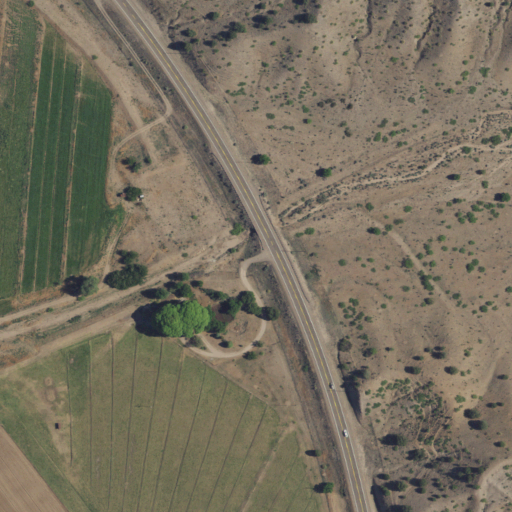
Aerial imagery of valley in New Mexico named Dud Canyon containing shrub, pasture, herbaceous wetlands, low intensity development, grassland, cultivated crops, medium intensity development, and open development